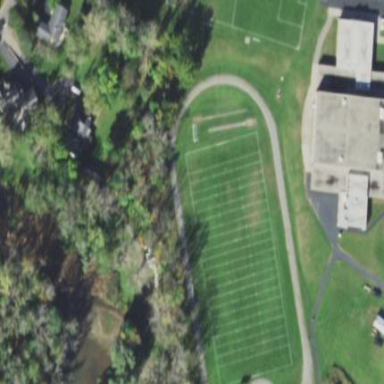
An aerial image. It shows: Old 440-yard running track made of gravel. It is unpaved track with public access.